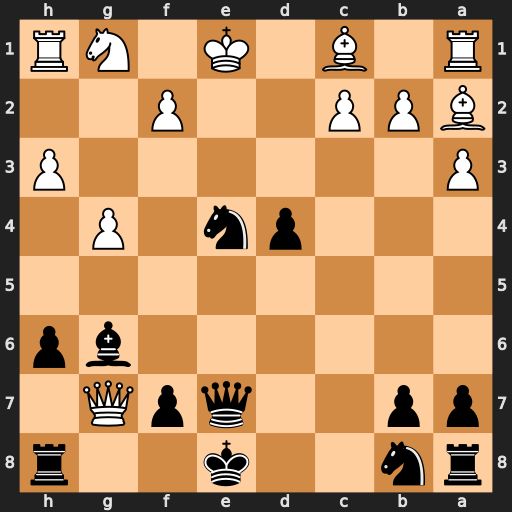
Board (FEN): rn2k2r/pp2qpQ1/6bp/8/3pn1P1/P6P/BPP2P2/R1B1K1NR
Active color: b
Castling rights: KQkq
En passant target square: -
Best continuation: Nf6+ Ne2 Rh7